Question: I'm using pygments to display CSS-styled code on a static HTML page, but am running into a weird bug that renders the '<pre>' tag wrongly in Safari. As you can see in this <URL> stops before the text stops and the remainder of the text is not very readable.
Some observations:
- - '<pre></pre>'- '<span class="s"></span>'- 'overflow: auto''<pre>'
I've reduced this problem as much as possible (as seen in the fiddle). The HTML output I can't change, but I can modify the CSS as much as I want, so that's the solution I'm looking for.
I tried this on Safari 9.1 on OS X 10.11.4. Does anyone understand what's going on?

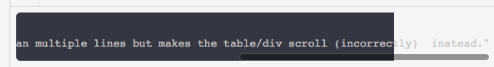
Answer: Check out the following code snippet, see if it helps. Note, I changed your original scrollable content from the entire box to the code area only (excludes line numbers).
It works well on Chrome, Firefox and Safari, tested. It also works fine with larger line numbers.
<URL>
'''
.highlighttable {
border-radius: 5px;
border-collapse: collapse;
border-spacing: 0;
width: 100%;
}
.highlighttable .linenos {
background-color: #C1C2C3;
padding: 0 5px;
width: 1%;
text-align: right;
}
.highlighttable .code {
background: #343642;
position: relative;
}
.highlighttable .highlight {
overflow-x: auto;
position: absolute;
left: 0;
right: 0;
top: 0;
bottom: 0;
}
.highlighttable .highlight pre {
color: #C1C2C3;
}
'''
'''
<table class="highlighttable">
<tr>
<td class="linenos">
<div class="linenodiv"><pre>1
2</pre>
</div>
</td>
<td class="code">
<div class="highlight"><pre>
let variable = <span class="s">&quot;A very long string goes here and it doesn't span multiple lines but makes the table/div scroll (incorrectly) instead.&quot;</span></pre>
</div>
</td>
</tr>
</table>
'''